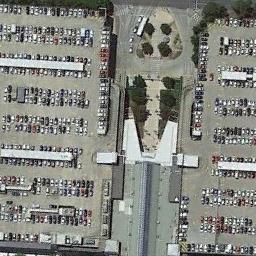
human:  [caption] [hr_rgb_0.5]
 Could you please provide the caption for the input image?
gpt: There are many cars in the parking lot .

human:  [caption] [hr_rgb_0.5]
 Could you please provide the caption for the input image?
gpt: The parking lot is full of cars .

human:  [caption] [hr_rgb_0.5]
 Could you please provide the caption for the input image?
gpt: The parking lot has lots of cars arranged neatly in lines and a square is also in the parking lot .

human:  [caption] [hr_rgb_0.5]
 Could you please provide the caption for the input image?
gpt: The parking area was full of two rows of cars .

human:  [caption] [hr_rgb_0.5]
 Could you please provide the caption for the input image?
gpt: There are two parking lots with hundreds of cars .